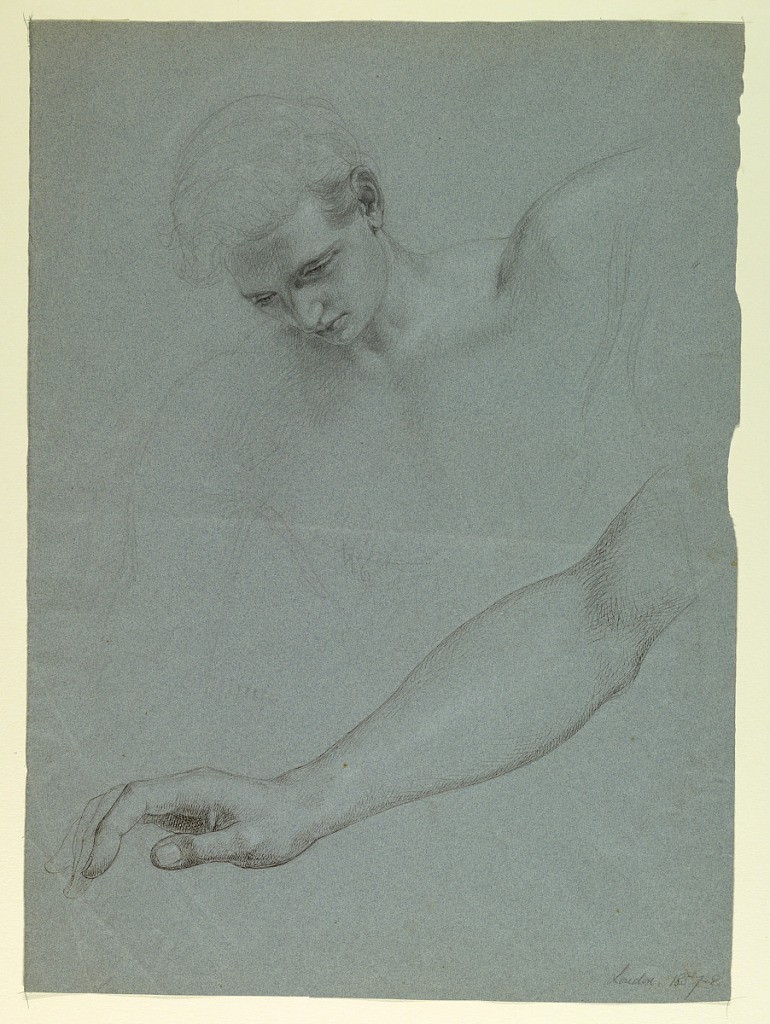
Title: Studies for Angel in "Mercy's Dream"
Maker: Daniel Huntington, American, 1816–1906
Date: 1857–58
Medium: Graphite, pen and black ink, white chalk on blue wove paper
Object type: Drawing
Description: Study of the head and left shoulder of the angel, above. Study of right arm, below. Verso: Drapery study for Mercy's dress.